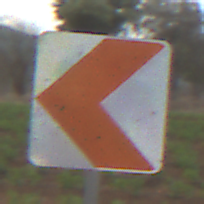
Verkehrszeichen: RichtungstafelnInKurvenKleinRechts
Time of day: Midday
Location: Outdoor (Nature)
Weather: PartlyCloudy
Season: NotSpecified
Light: Natural